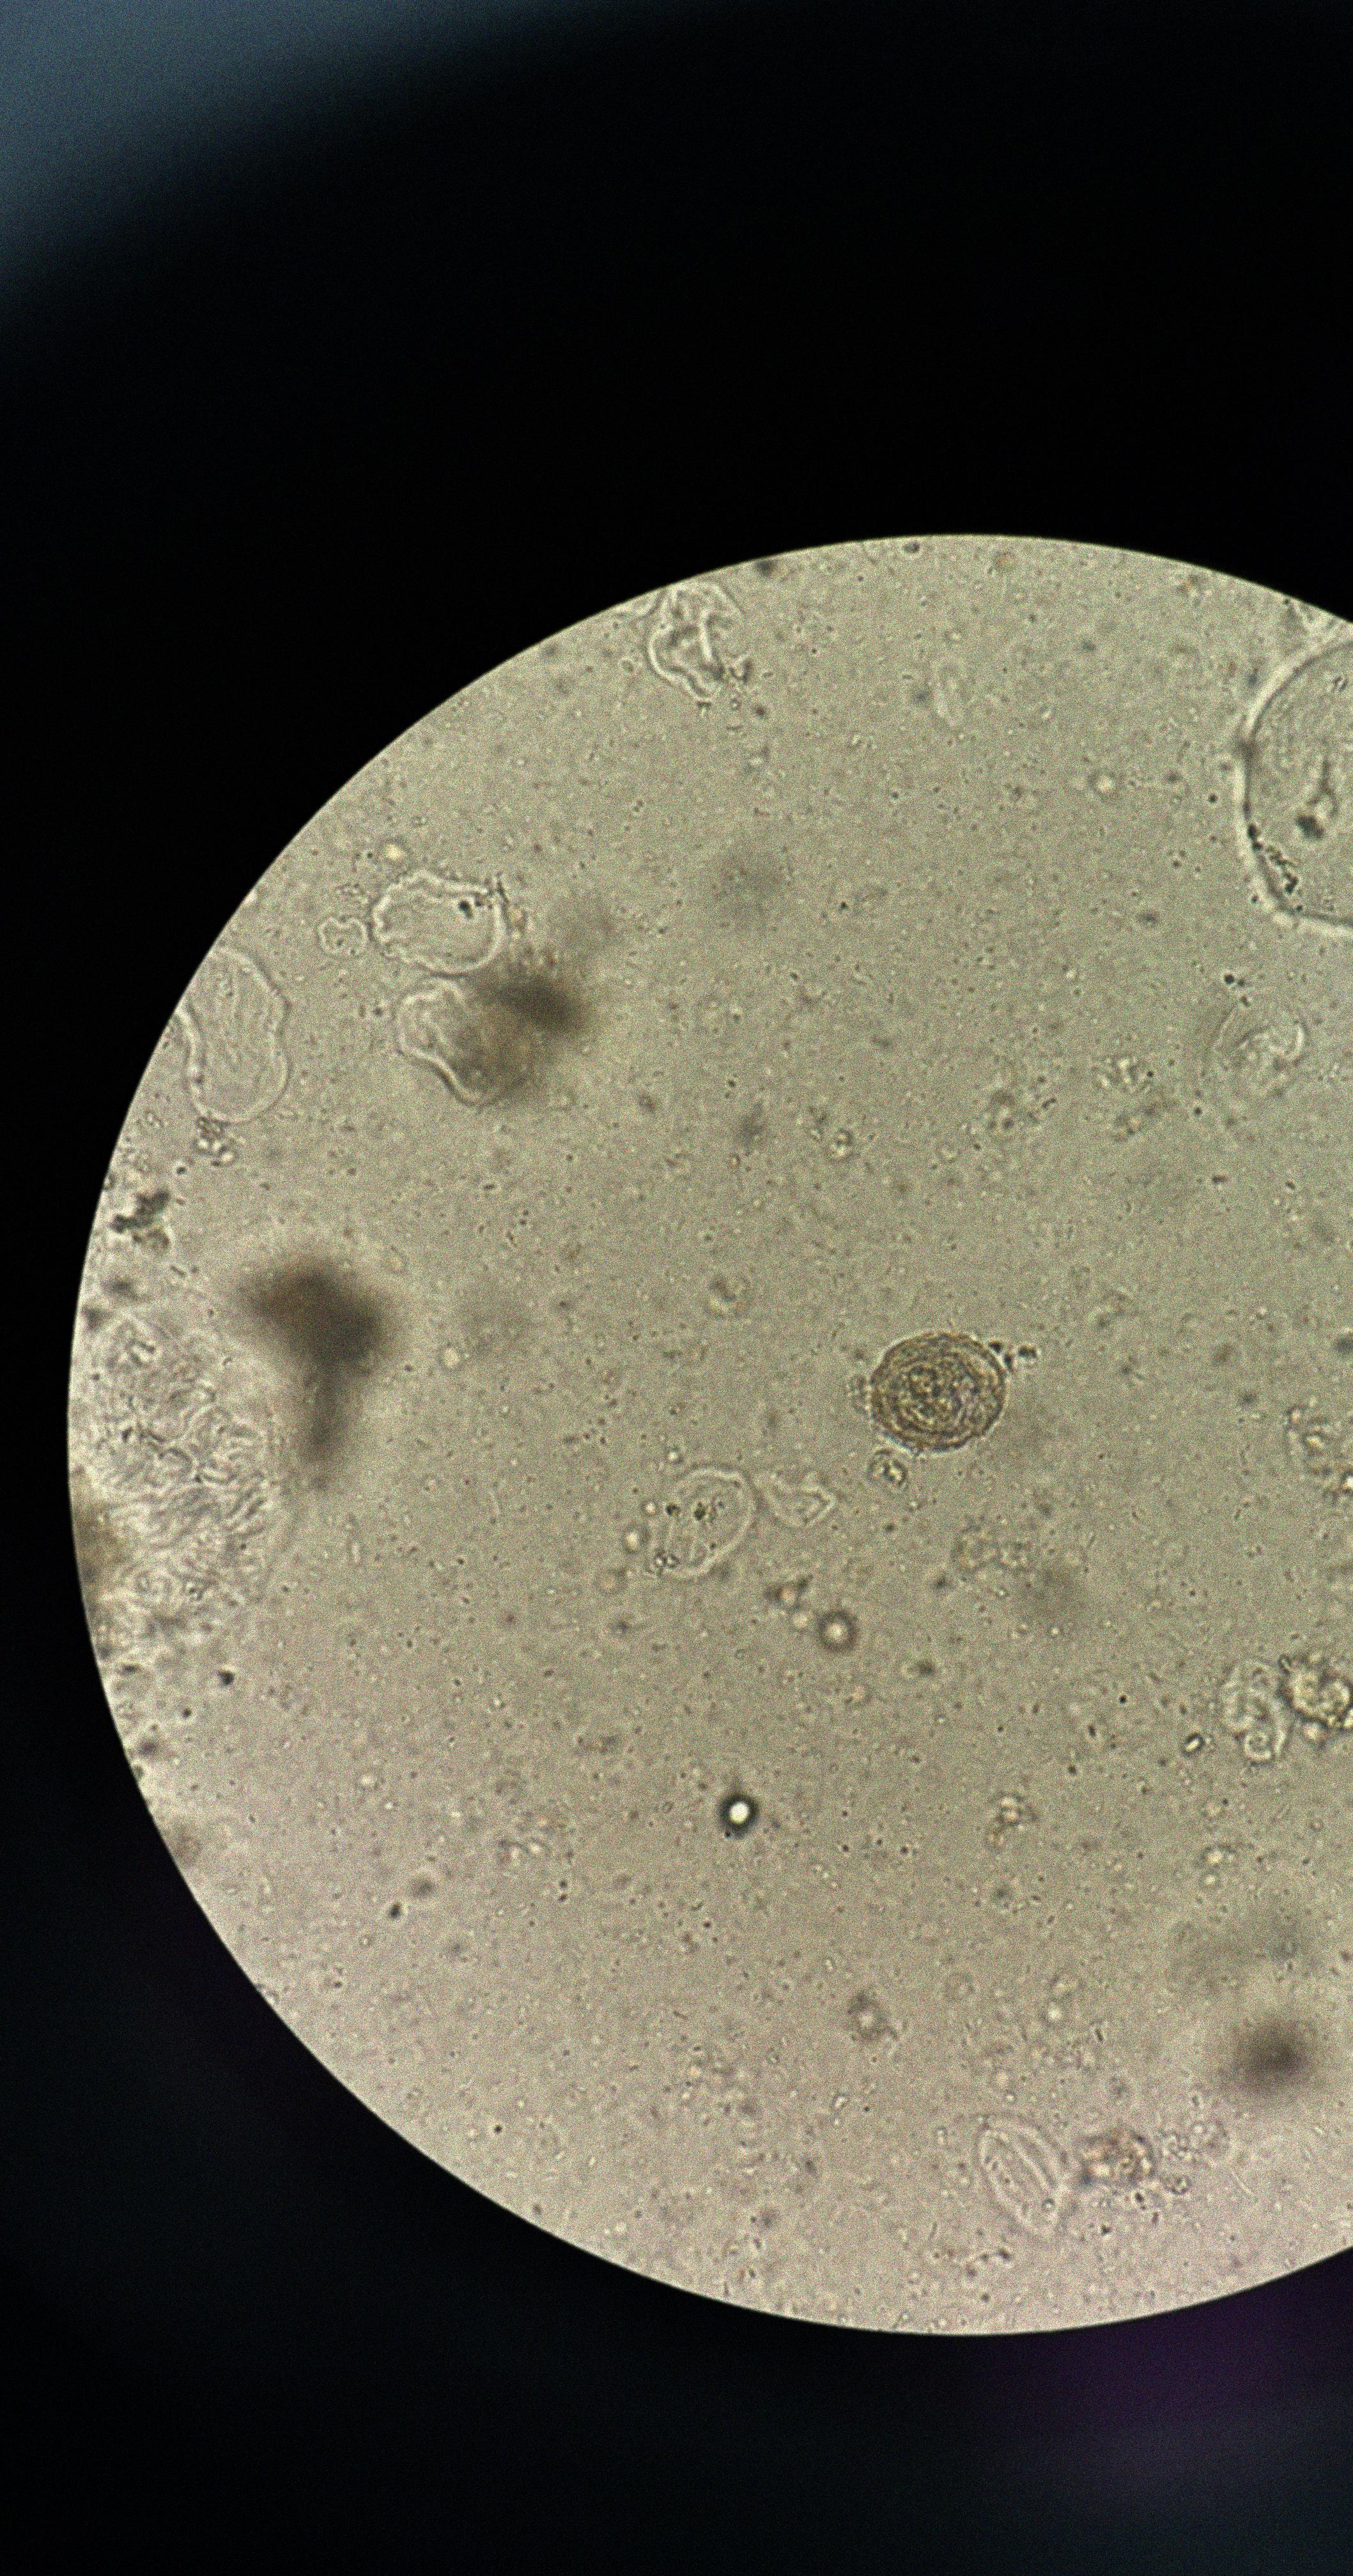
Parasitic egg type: Hymenolepis nana